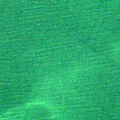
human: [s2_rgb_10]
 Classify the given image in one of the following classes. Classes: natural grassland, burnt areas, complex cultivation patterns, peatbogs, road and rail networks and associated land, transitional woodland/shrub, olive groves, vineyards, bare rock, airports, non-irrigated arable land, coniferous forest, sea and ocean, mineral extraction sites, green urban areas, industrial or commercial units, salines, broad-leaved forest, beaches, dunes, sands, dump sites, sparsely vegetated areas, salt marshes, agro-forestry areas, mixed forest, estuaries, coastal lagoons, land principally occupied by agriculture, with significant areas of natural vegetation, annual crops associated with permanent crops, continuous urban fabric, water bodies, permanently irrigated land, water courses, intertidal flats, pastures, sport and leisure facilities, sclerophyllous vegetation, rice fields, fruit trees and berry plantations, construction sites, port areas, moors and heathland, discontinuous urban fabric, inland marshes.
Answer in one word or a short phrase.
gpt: sea and ocean